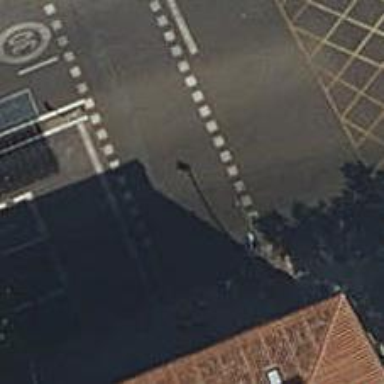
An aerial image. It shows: Road with traffic signals at the crossing.